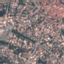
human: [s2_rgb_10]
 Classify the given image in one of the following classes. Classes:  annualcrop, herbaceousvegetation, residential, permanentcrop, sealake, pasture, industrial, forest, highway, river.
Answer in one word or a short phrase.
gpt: Residential